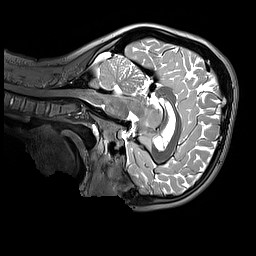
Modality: T2w
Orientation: sagittal
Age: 11
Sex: male
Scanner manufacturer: siemens
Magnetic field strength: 3 T
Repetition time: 3.2 s
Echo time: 0.408 s